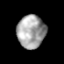
Tissue: prostate
Cell type: Fibroblasts
Senescence score: 0.6993
Nuclear area (px): 905
Mean DAPI intensity: 163.336